Interaction volume radius: 10 \u00c5
Interaction volume height: 25 \u00c5
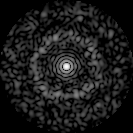
Disorder parameter: 0.8207